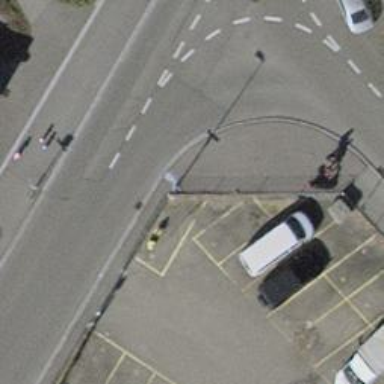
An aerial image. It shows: Raised kerb.